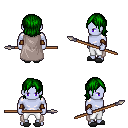
a pixel art fantasy rpg character, male body template, dark elf, purple skin, gray cape, white pants, green long bangs hairstyle, leather bracers, gray slippers, spear, four views (front, back, left, right), 2x2 character sprite sheet, small pixel art, hard edges, no anti-aliasing